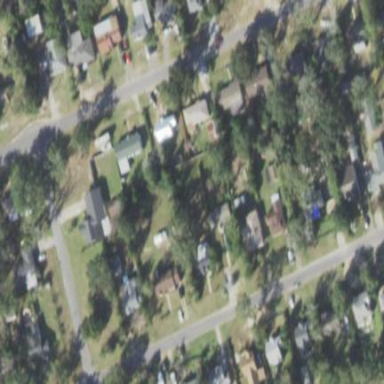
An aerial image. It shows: Single-family residential area.